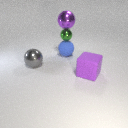
small green metal sphere above large blue rubber sphere